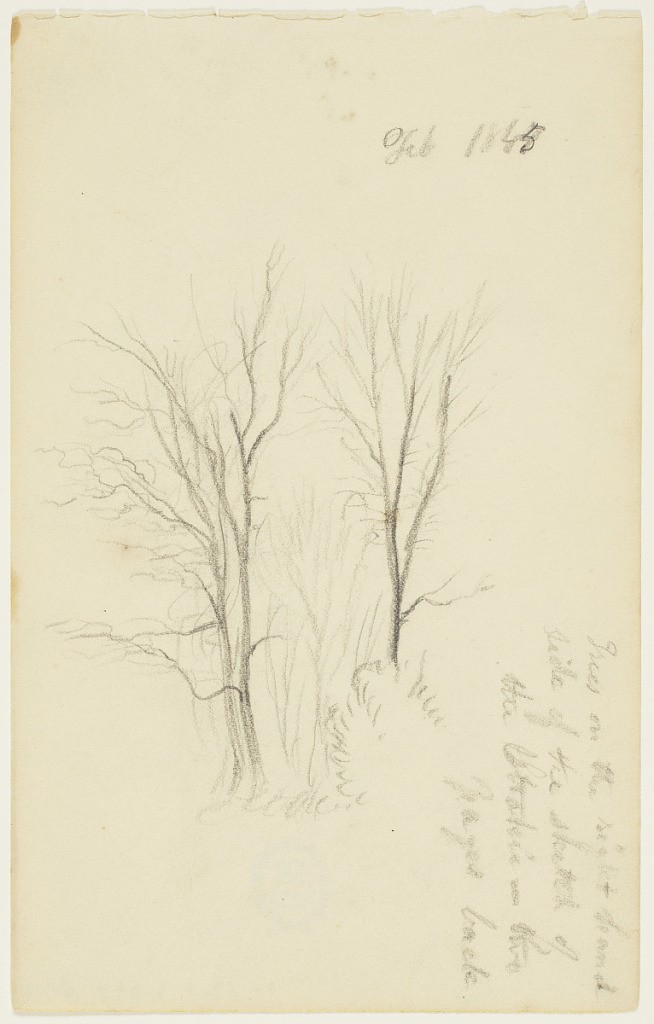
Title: Trees by Streeke Pond, Catskill, New York
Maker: Frederic Edwin Church, American, 1826–1900
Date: February 1845
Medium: Graphite on tan wove paper
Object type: drawing
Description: Landscape sketch showing a view of two tall, leafless trees amongst other vegetation near Streeke Pond (pronounced "Strakie") in Catskill, New York. Their dark, slender, and bifurcated trunks and boughs frame the scene at left and right. A bush is shown in front of the tree at right.